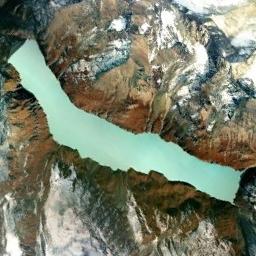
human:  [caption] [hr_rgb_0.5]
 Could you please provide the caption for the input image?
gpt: The light green lake lies in a mountainous area and some snow is on the mountains .

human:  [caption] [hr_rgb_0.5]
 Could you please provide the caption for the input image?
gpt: The lake in the picture is blue .

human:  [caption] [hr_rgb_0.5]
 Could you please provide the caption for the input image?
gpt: There is a long strip of light blue lake on the tan mountain .

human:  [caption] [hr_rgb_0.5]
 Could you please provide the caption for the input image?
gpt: The ground is uneven around the lake .

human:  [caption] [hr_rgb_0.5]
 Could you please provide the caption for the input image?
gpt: The green lake is in a brown mountain with some white snow .